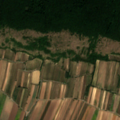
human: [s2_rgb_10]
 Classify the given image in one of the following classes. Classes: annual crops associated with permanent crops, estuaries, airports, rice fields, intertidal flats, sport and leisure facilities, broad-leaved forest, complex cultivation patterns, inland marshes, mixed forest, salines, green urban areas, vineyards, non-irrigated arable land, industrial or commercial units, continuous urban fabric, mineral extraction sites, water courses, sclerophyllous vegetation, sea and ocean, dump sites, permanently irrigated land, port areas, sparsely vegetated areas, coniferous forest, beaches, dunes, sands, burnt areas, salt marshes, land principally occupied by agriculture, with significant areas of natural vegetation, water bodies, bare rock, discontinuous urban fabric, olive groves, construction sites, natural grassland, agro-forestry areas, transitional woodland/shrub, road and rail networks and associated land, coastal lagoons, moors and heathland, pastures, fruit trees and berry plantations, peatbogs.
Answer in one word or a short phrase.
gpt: non-irrigated arable land, vineyards, broad-leaved forest, natural grassland